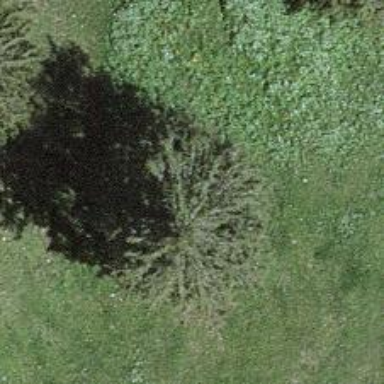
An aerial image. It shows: Beautiful tree in nature.